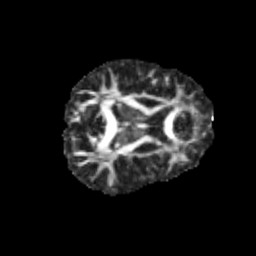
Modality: FA
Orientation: axial
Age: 13
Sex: female
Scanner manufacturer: siemens
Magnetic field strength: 3 T
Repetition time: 3.8 s
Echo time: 0.07 s